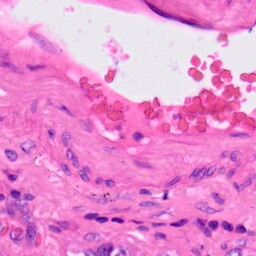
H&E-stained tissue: Lung